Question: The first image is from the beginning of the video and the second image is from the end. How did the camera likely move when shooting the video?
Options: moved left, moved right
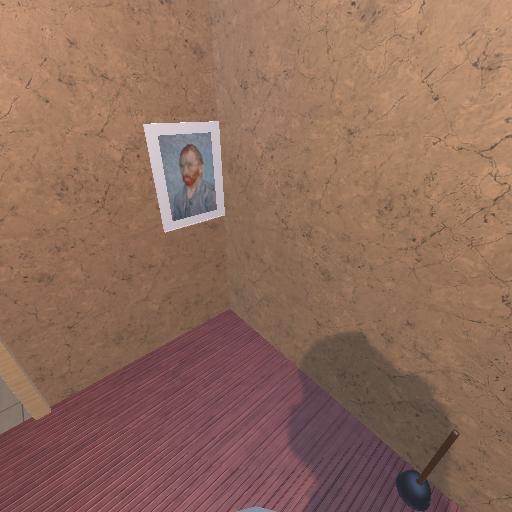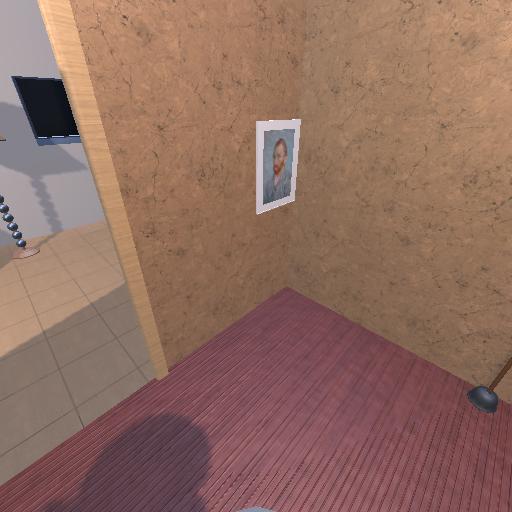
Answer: moved left